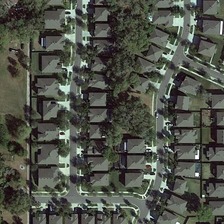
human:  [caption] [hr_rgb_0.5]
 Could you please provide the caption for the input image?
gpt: many buildings and green trees are in a dense residential area .

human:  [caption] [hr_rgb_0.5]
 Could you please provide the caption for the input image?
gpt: there are many green blocks in the dense residential region .

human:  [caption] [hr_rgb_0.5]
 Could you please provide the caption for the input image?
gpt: many buildings and green trees are in a dense residential area .

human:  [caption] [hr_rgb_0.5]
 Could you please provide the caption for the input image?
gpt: there are many green blocks in the dense residential region .

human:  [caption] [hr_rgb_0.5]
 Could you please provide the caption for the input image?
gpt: many buildings and green trees are in a dense residential area .